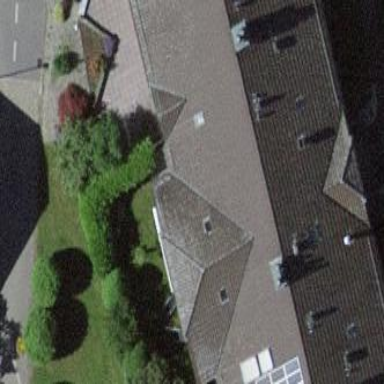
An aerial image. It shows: Gabled roof adorns the apartments building.